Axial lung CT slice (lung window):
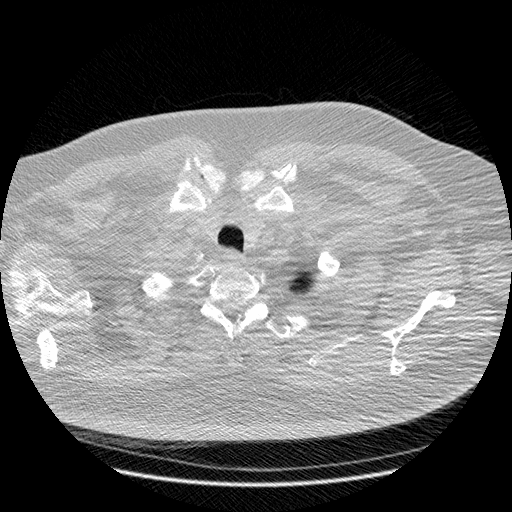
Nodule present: no